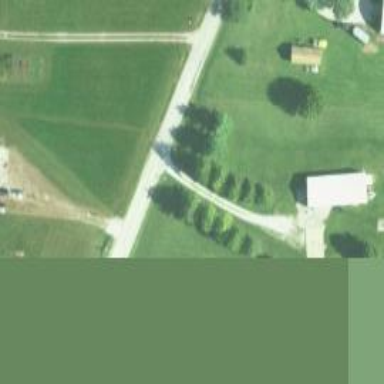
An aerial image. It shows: Driveway.